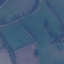
Label: Pasture